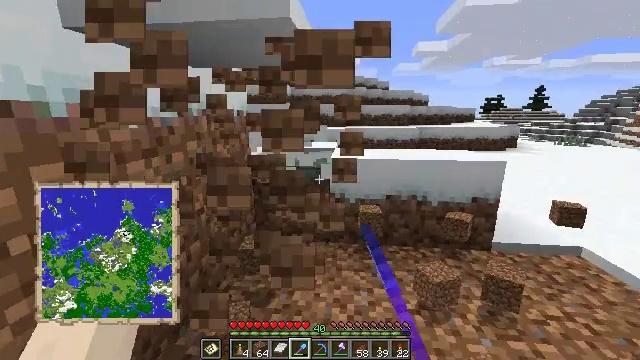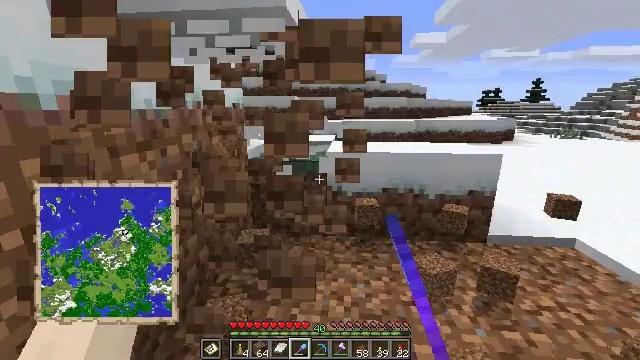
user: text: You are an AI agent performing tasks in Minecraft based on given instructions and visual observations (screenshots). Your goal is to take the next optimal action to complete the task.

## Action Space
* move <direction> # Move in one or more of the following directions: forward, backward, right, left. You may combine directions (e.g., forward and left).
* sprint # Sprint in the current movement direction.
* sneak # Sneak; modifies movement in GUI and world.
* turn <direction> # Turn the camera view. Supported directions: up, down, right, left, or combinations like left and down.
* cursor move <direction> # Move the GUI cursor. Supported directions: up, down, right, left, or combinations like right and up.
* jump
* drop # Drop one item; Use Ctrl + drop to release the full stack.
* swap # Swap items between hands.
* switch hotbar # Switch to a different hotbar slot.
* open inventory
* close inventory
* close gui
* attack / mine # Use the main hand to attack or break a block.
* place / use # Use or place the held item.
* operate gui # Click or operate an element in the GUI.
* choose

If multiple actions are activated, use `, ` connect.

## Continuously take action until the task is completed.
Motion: motion action
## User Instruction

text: Dig up the snow layers.
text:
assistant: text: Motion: turn down
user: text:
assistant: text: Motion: no_op